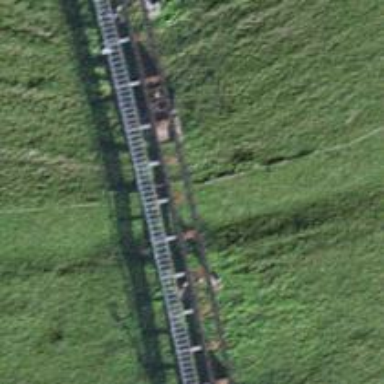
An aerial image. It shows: Funicular railway bridge.